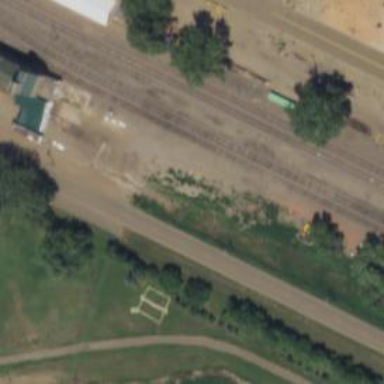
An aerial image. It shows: Railway siding with rails.